Aerial crown-view tile of a tropical tree (Barro Colorado Island, Panama), acquired 20250414:
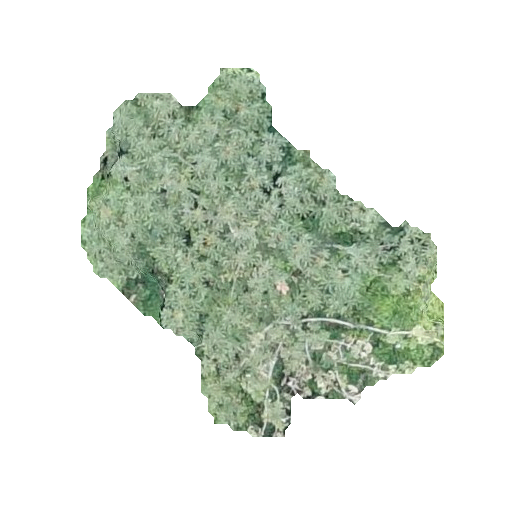
Species: Cecropia insignis
GBIF accepted scientific name: Cecropia insignis
Crown area: 117.665 m²